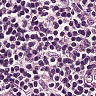
Metastatic tissue present: no